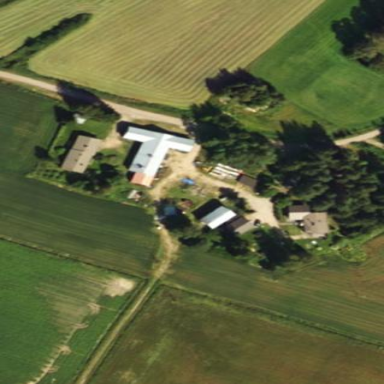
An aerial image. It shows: Farmyard area.